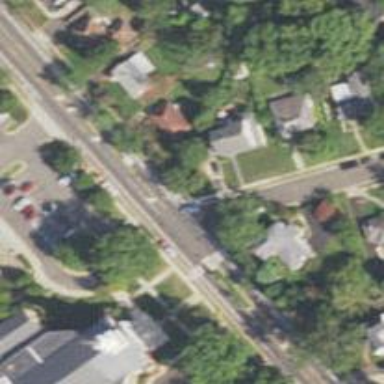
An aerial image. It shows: Road with stop sign.